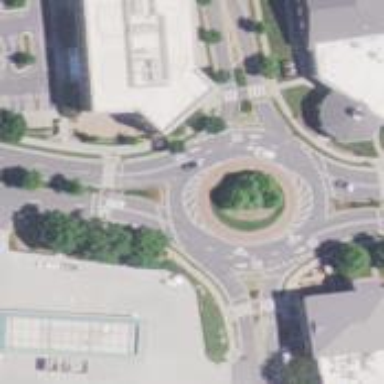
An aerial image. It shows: Secondary road with asphalt surface leading to roundabout.